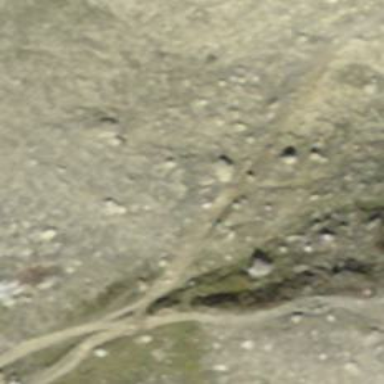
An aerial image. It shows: Ground path with excellent trail visibility.